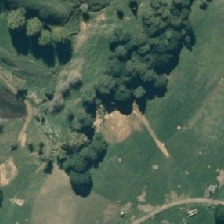
Land cover: broadleaved_indigenous_hardwood